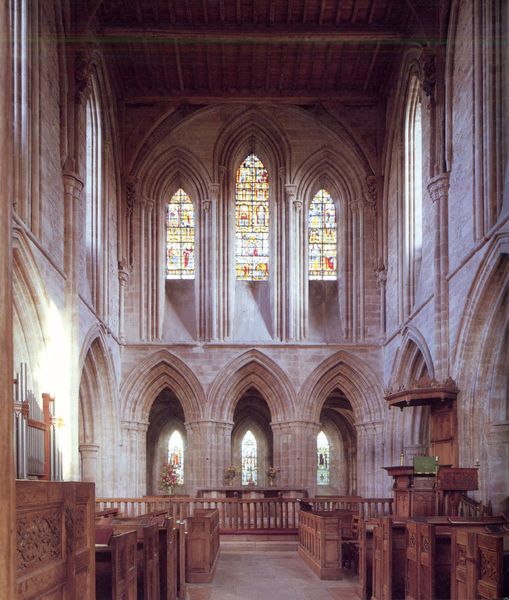
Titel: Dore Abbey (Zisterzienserabtei), Abbey Dore/Herefordshire
Standort: Abbey Dore (EU - GB - Herefordshire)
Schlagwörter: grün, fenster, holz, licht, raum, säulen, zaun, steine, innenraum, kirche, gotik, bogen, farben, gestühl, foto, bögen, nische, balustrade, dachstuhl, holzdecke, gebet, altar, bänke, kathedrale, schnitzerei, chorschranke, schranke, mittelschiff, orgel, buntglas, gotisch, kanzel, spitzbogen, christlich, rundbögen, gothik, holzbänke, gebt, mittelschifff, abgsclossen